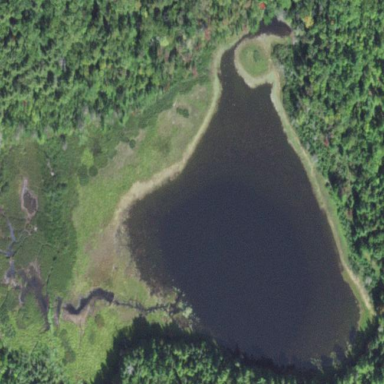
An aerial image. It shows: Serene lake.